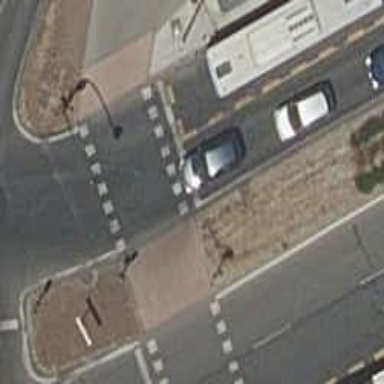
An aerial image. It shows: Footway crossing with traffic signals and pedestrian island.